Question: I'm trying to setting up a site I'm working on at shared hosting and all works fine but FontAwesome icons since Symfony does not find them where they should be. I follow this steps to move the site to production shared hosting:
- 'assets:install'- 'assetic:dump''assetic:dump --env=prod'
But it's not working since I'm getting this errors at Firebug all the time:
'''
"NetworkError: 404 Not Found - http://tanane.com/bundles/backend/img/mybg.png"
"NetworkError: 404 Not Found - http://tanane.com/bundles/backend/fonts/fontawesome-webfont.woff?v=4.1.0"
"NetworkError: 404 Not Found - http://tanane.com/bundles/backend/fonts/fontawesome-webfont.ttf?v=4.1.0"
'''
At localhost, following the same steps things works fine so I don't know if is a permission problem or another problem.
This is how I define the assets at 'base.html.twig':
'''
{% block stylesheets %}
{% stylesheets
'bundles/template/css/bootstrap.min.css'
'bundles/template/css/bootstrap-theme.min.css'
'bundles/template/css/font-awesome.min.css'
'bundles/template/css/select2.css'
'bundles/template/css/select2-bootstrap.css'
'bundles/template/css/bootstrapValidator.min.css'
'bundles/template/css/datepicker.css'
'bundles/template/css/datepicker3.css'
'bundles/template/css/tanane.css'
filter='cssrewrite'
%}
<link rel="stylesheet" href="{{ asset_url }}" />
{% endstylesheets %}
{% endblock %}
'''
I did a research and found a lot of topics around this problem as for example <URL> but have my doubts around the second one.
Can any give me a help on this? I'm stucked
I have installed and configured both bundles but even after that I'm still having problems with images in this case, just in Select2 library.
This is the 'bower.json' file content:
'''
{
"name": "TemplateBundle",
"dependencies": {
"bootstrap": "latest",
"bootstrap-datepicker": "latest",
"bootstrap-growl": "latest",
"bootstrapvalidator": "latest",
"jquery": "1.11.*",
"jquery-migrate": "latest",
"pwstrength-bootstrap": "latest",
"select2": "latest",
"font-awesome": "latest"
}
}
'''
And this are the lines I've added to '/app/config/config.yml'
'''
#FkrCssURLRewriteBundle
fkr_css_url_rewrite:
rewrite_only_if_file_exists: true
clear_urls: true
# SpBowerBundle
sp_bower:
install_on_warmup: true
allow_root: true
assetic:
enabled: true
nest_dependencies: false
filters:
packages:
bootstrap:
css:
- css_url_rewrite
font_awesome:
css:
- css_url_rewrite
bundles:
TemplateBundle: ~
'''
This is the error I'm getting now:
'''
"NetworkError: 404 Not Found - http://tanane.dev/select2.png"
"NetworkError: 404 Not Found - http://tanane.dev/select2-spinner.gif"
'''
Why?
I've disabled assetic in SpBowerBundle at '/app/config/config.yml':
'''
# SpBowerBundle
sp_bower:
install_on_warmup: true
allow_root: true
bundles:
TemplateBundle: ~
'''
Since I'm using assetic and also SpBowerBundle to handle libraries dependencies then I rewrite the CSS/JS blocks at 'base.html.twig' as follow:
'''
{% stylesheets
'bundles/template/components/bootstrap/dist/css/bootstrap.min.css'
'bundles/template/components/bootstrap/dist/css/bootstrap-theme.min.css'
'bundles/template/components/font-awesome/css/font-awesome.min.css'
'bundles/template/components/select2/select2.css'
'bundles/template/css/select2-bootstrap.css'
'bundles/template/components/bootstrapvalidator/dist/css/bootstrapValidator.min.css'
'bundles/template/components/bootstrap-datepicker/css/datepicker.css'
'bundles/template/components/bootstrap-datepicker/css/datepicker3.css'
'bundles/template/css/tanane.css'
filter='css_url_rewrite'
%}
<link rel="stylesheet" href="{{ asset_url }}" />
{% endstylesheets %}
'''
Then I clear the cache and run the commands 'assets:install --symlink', 'assetic:dump' and 'assetic:dump --env=prod' and still not seeing images and also FontAwesome fonts:
'''
Failed to load resource: the server responded with a status of 404 (Not Found) http://tanane.dev/app_dev.php/css/select2.png
Failed to load resource: the server responded with a status of 404 (Not Found) http://tanane.dev/app_dev.php/css/select2-spinner.gif
Failed to load resource: the server responded with a status of 404 (Not Found) http://tanane.dev/app_dev.php/css/select2.png
Failed to load resource: the server responded with a status of 404 (Not Found) http://tanane.dev/app_dev.php/fonts/fontawesome-webfont.woff?v=4.2.0
Failed to load resource: the server responded with a status of 404 (Not Found) http://tanane.dev/app_dev.php/fonts/fontawesome-webfont.ttf?v=4.2.0
Failed to load resource: the server responded with a status of 404 (Not Found) http://tanane.dev/app_dev.php/fonts/fontawesome-webfont.svg?v=4.2.0#fontawesomeregular
'''
I miss something else? What else I can do it in order to fix this annoying issue?
I fixed some mistakes I made in 'SpBowerBundle' configuration and now I have this:
'''
sp_bower:
install_on_warmup: true
allow_root: true
assetic:
enabled: false
nest_dependencies: false
bundles:
TemplateBundle: ~
'''
But images, managed by 'SpBowerBundle' still not showing, see the attached image:

I have 'assetic' enabled in my 'config.yml':
'''
assetic:
debug: "%kernel.debug%"
use_controller: false
bundles:
- FrontendBundle
- BackendBundle
- ProductBundle
- CommonBundle
- UserBundle
- TemplateBundle
'''
Should I disable it and remove all those bundles from there?
Following @lenybenard suggestions I did this:
'''
{% block stylesheets %}
{% stylesheets filter='css_url_rewrite'
'bundles/template/components/font-awesome/css/font-awesome.min.css'
'bundles/template/components/bootstrap/dist/css/bootstrap.min.css'
'bundles/template/components/bootstrap/dist/css/bootstrap-theme.min.css'
filter='cssrewrite'
%}
<link rel="stylesheet" href="{{ asset_url }}" />
{% endstylesheets %}
{% stylesheets
'bundles/template/components/select2/select2.css'
'bundles/template/css/select2-bootstrap.css'
'bundles/template/components/bootstrapvalidator/dist/css/bootstrapValidator.min.css'
'bundles/template/components/bootstrap-datepicker/css/datepicker.css'
'bundles/template/components/bootstrap-datepicker/css/datepicker3.css'
'bundles/template/css/tanane.css'
filter='cssrewrite'
filter='css_url_rewrite'
%}
<link rel="stylesheet" href="{{ asset_url }}" />
{% endstylesheets %}
{% endblock %}
'''
Repeat the same process once again:
- 'cache:clear & cache:warmup''rm -rf /var/cache & rm -rf /var/logs'- 'assets:install --symlink & assetic:dump & assetic:dump --env=prod'
Result: in DEV all is fine, in PROD all is wrong
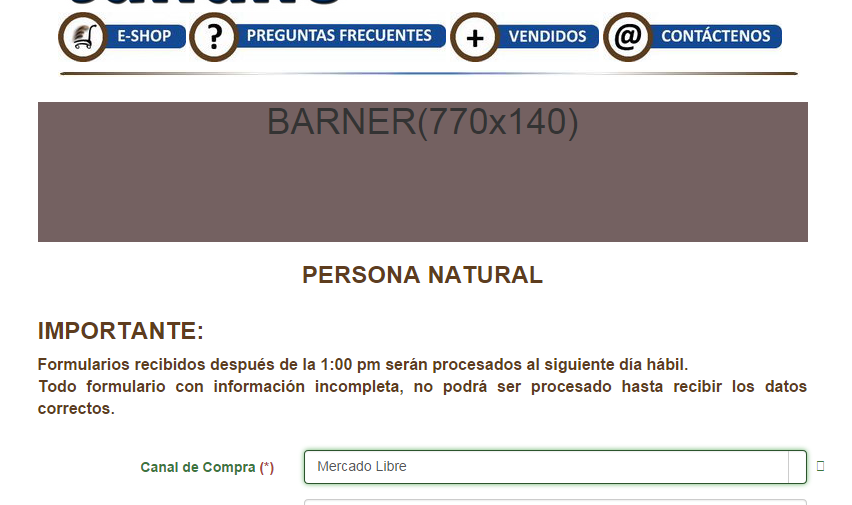
Answer: This is the result of a rather unfortunate bug in assetic. See <URL> description for further details.
The solution I have settled on is to use <URL>
It is the only approach of the many I have tried that works in every case.